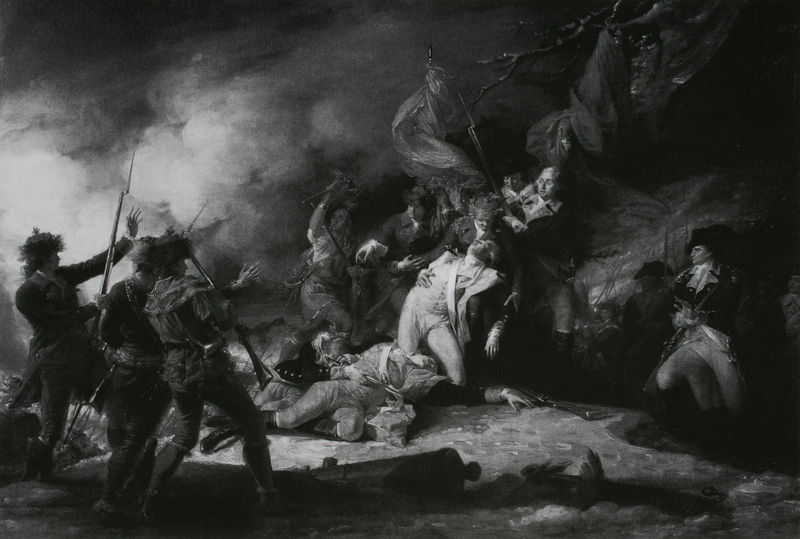
Titel: Tod des General Montgomery während des Angriffs auf Quebec, 31. Dezember 1775
Künstler: John Trumbull
Standort: New Haven (Connecticut)
Institution: Yale University Art Gallery
Schlagwörter: baum, berg, dunkel, feuer, gemälde, gruppe, hand, himmel, kampf, mann, schatten, weiß, wolken, frauen, menschen, abend, frankreich, frau, grau, hell, kleid, kleider, licht, männer, nacht, schwarz, szene, wolke, masse, zylinder, hose, arme, barock, geschichte, historie, kleidung, leiche, mensch, stein, steine, tod, tot, toter, gesten, öl, ast, erde, wind, qualm, rauch, sonne, boden, dunkelheit, kind, personen, person, krone, kinder, helldunkel, beine, perücke, schärpe, bein, fahnen, fahne, flagge, hosen, abhang, dunst, nebel, amerika, figuren, banner, dampf, franzosen, krieg, schlacht, könig, lanze, soldaten, goya, revers, kanone, mond, untergrund, militär, revolution, schwarzweiß, uniform, uniformen, waffen, leichen, soldat, tote, waffe, volk, napoleon, dreispitz, offizier, stiefel, sterbende, leichnam, sterben, gewehr, niederlage, dramatik, krieger, historiengemälde, kanonen, kanonenrohr, opfer, flaggen, gewehre, verletzung, verwundet, leichnahm, gefallene, gegenüber, gericault, schießen, schlachtfeld, getroffen, franzose, standarte, pulver, arma, schuss, bajonett, indianer, bürgerkrieg, bajonette, muskete, kampfgetümmel, lärm, schüsse, unabhängigkeit, washington, fahen, kanonenrauch, ergeben, french and indian war, militärr, siebenjähriger krieg, tode gefallene